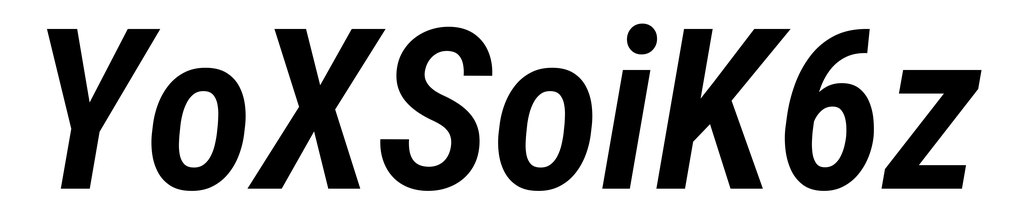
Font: Roboto-Italic_Condensed_SemiBold_Italic